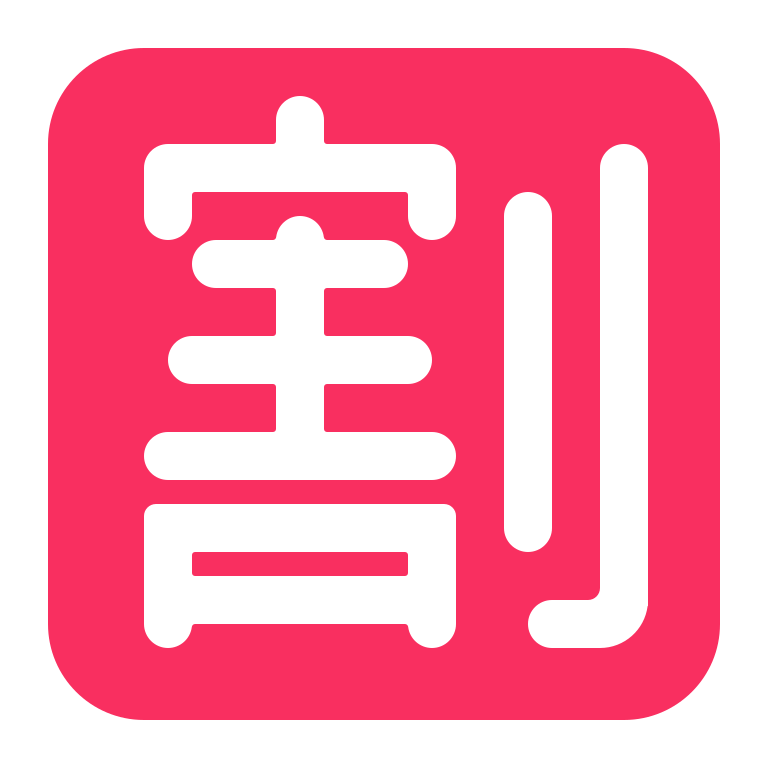
japanese discount button flat